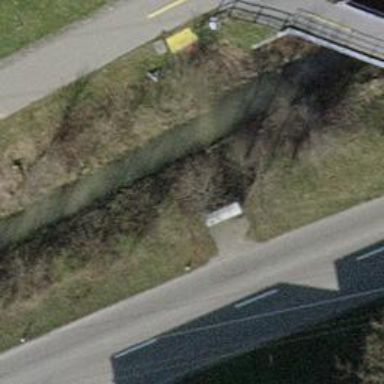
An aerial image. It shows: Gas street cabinet.